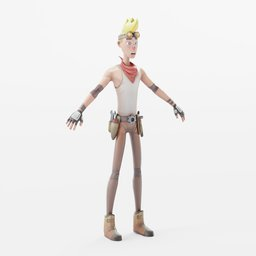
Label: people